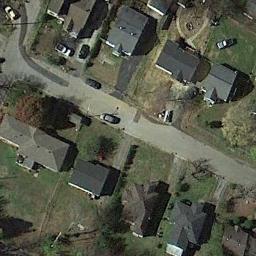
Label: residential